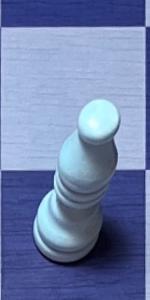
Label: Bishop_White